Question: What is the value of this measurement?
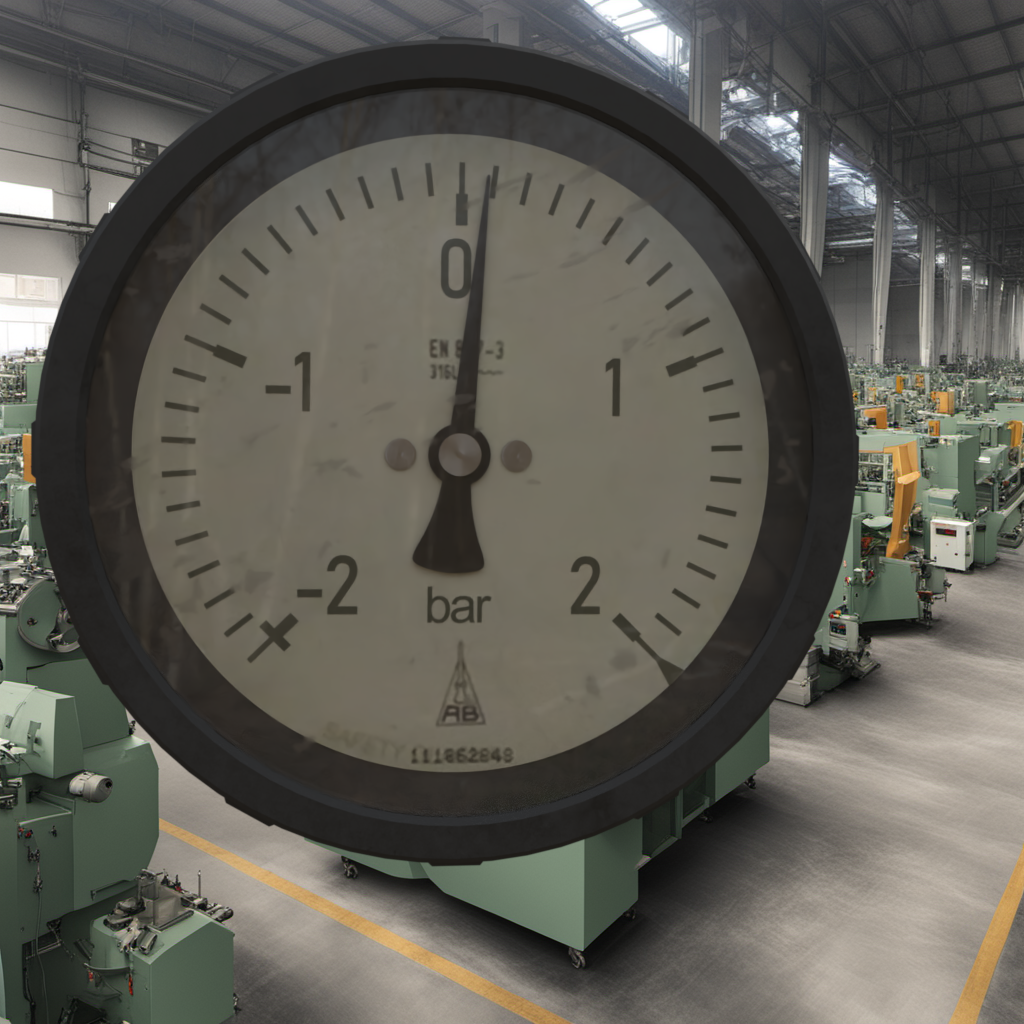
Answer: The result is 0.08
Question: What is the reading range of this measurement?
Answer: The range is from -2 to 2
Question: What is the minimum and maximum value range of this measurement?
Answer: The minimum value is -2 and the maximum value is 2